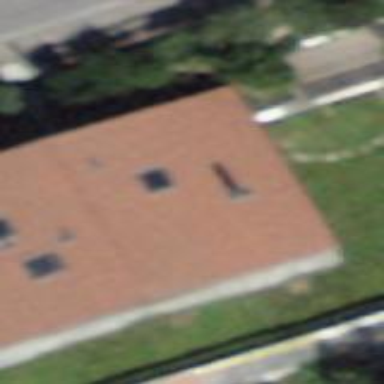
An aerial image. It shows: Residential building.